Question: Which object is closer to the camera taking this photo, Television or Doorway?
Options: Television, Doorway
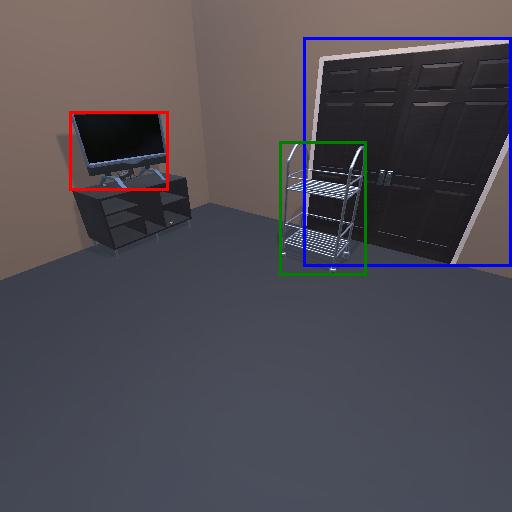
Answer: Television